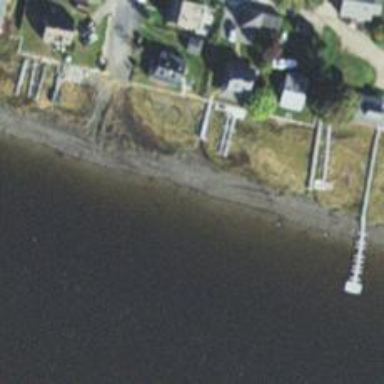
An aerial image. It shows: Pier with mooring facilities.